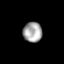
Tissue: prostate
Cell type: T cells
Senescence score: 0.7135
Nuclear area (px): 375
Mean DAPI intensity: 164.525